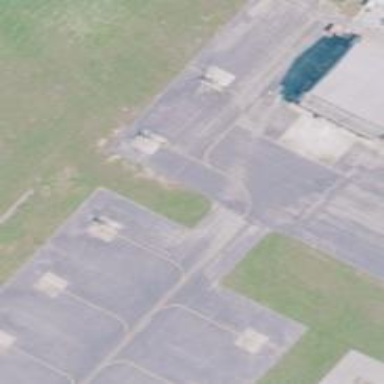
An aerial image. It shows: Image of taxiway at airport.